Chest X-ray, AP view. Patient: 47 years old, sex M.
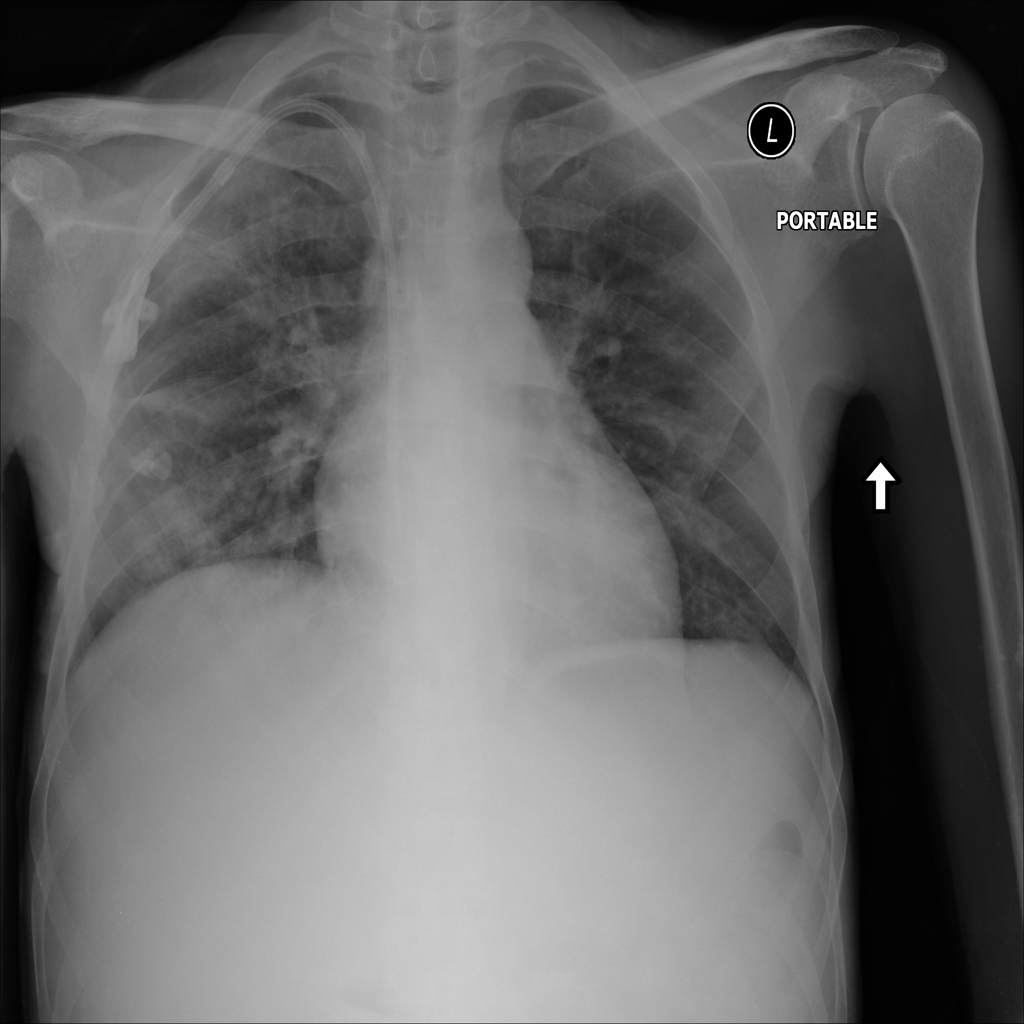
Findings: No Finding